Interaction volume radius: 10 \u00c5
Interaction volume height: 15 \u00c5
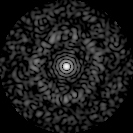
Disorder parameter: 0.8162